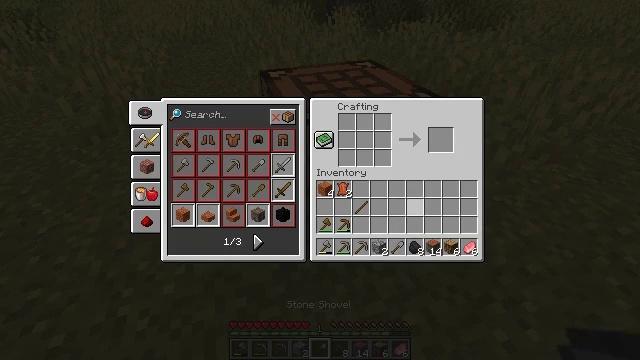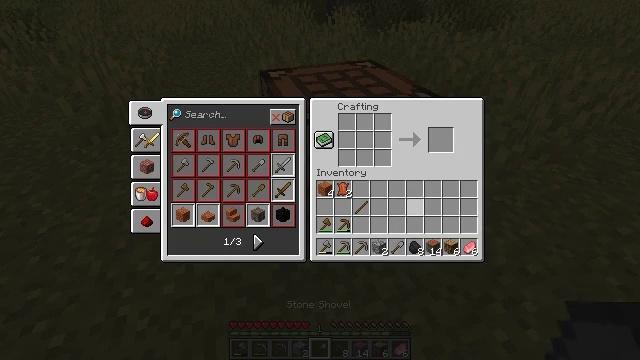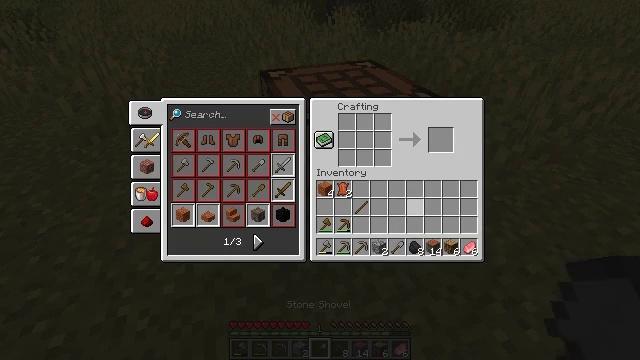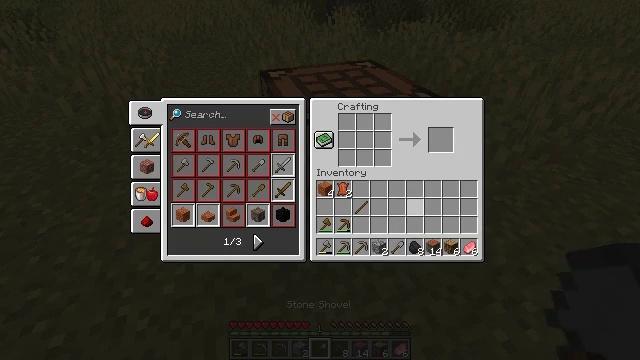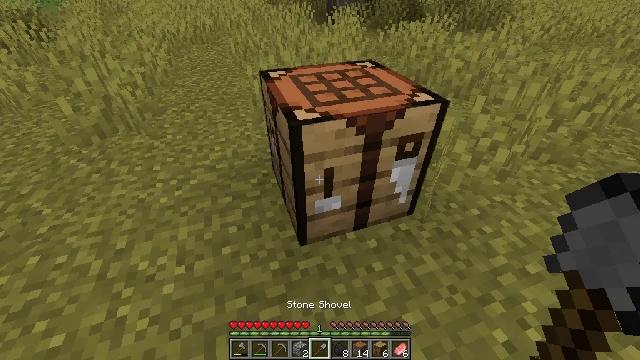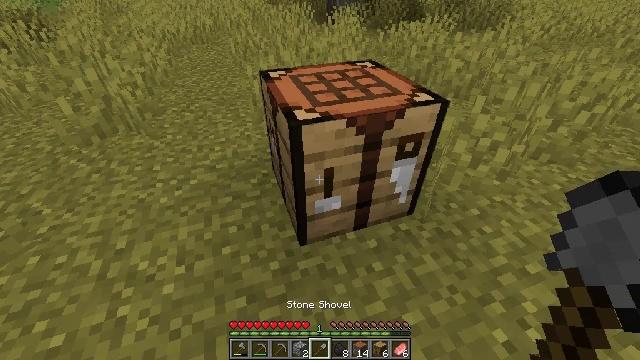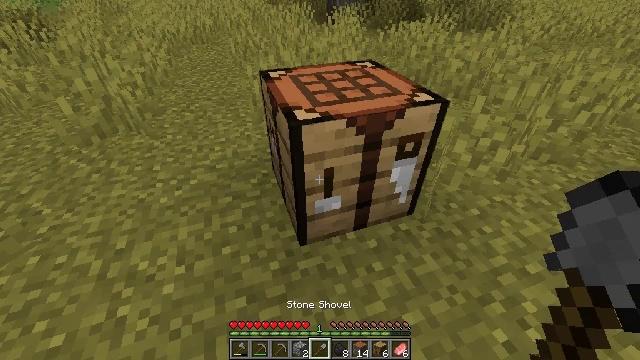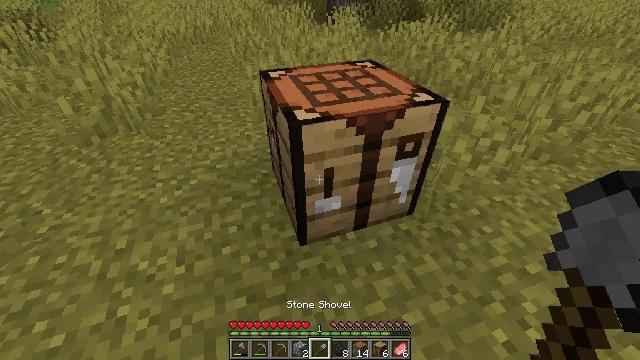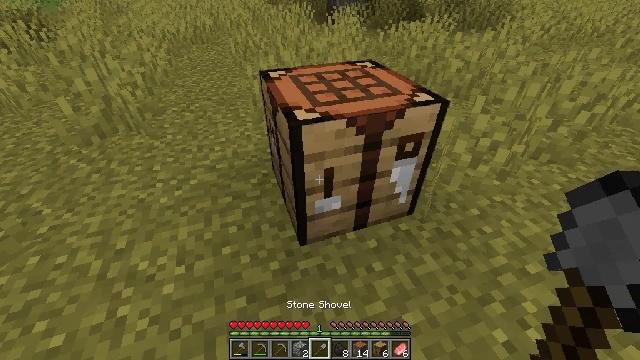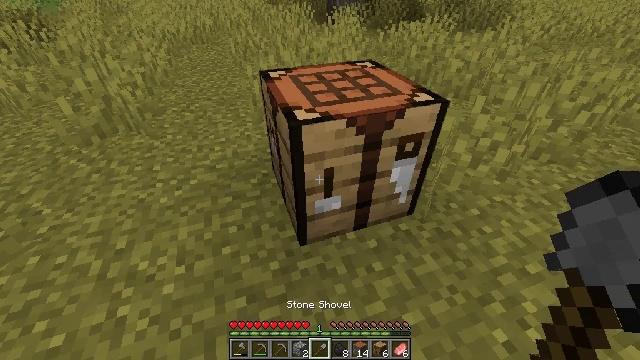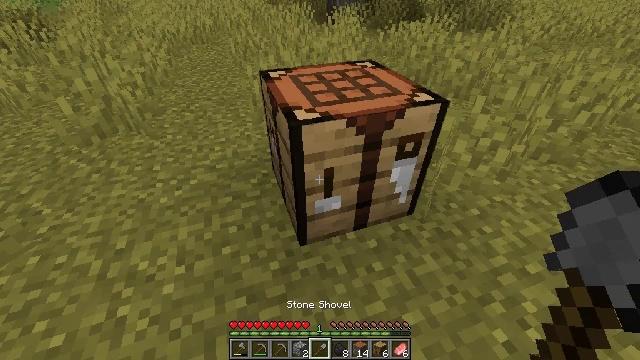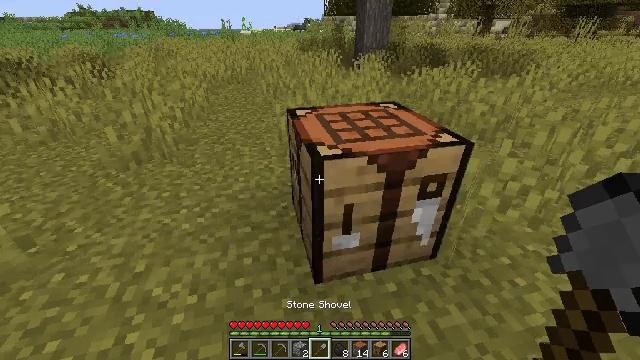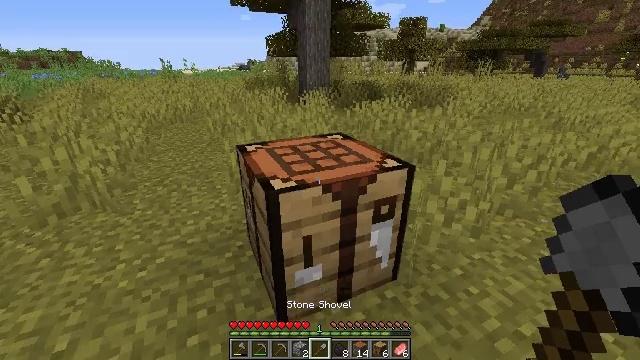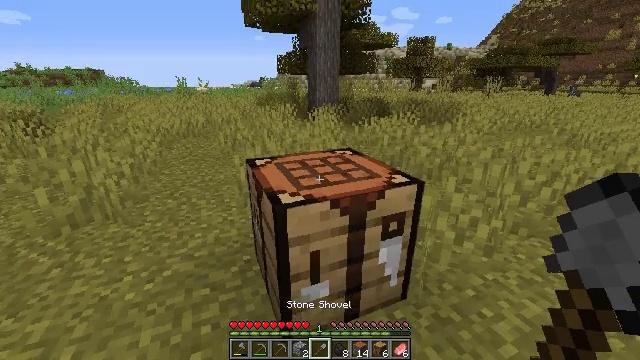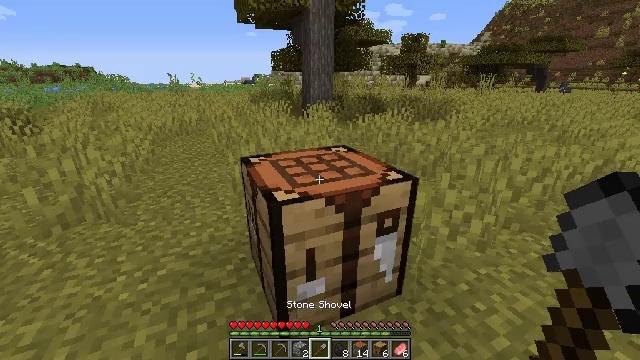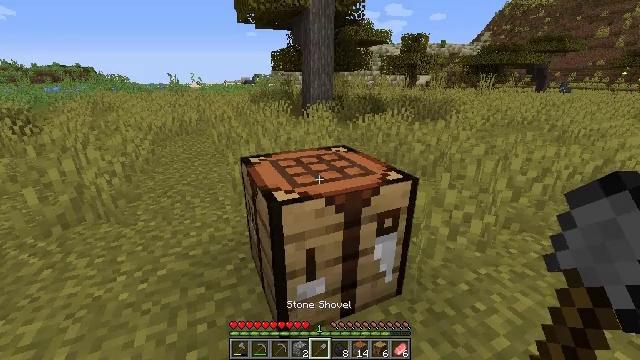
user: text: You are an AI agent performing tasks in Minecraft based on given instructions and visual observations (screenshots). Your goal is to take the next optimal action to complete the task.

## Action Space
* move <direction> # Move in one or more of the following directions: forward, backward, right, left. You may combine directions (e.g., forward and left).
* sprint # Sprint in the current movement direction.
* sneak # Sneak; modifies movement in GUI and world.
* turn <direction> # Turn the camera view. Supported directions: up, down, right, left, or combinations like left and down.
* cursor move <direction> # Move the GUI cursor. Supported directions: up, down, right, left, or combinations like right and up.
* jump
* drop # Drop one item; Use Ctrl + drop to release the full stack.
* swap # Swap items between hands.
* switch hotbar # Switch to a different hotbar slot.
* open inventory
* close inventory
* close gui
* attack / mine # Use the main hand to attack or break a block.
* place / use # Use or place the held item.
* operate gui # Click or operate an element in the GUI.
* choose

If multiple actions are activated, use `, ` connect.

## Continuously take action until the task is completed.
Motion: motion action
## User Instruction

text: Attack the crafting table to break it.
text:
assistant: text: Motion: no_op
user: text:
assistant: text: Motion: no_op
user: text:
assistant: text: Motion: no_op
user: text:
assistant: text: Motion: no_op
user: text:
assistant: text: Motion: close gui
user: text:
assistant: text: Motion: no_op
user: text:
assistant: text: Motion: no_op
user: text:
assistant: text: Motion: no_op
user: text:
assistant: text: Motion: no_op
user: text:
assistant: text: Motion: no_op
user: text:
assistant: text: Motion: turn left and up
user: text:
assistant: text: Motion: turn right and up
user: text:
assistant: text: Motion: turn left and up
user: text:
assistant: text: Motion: turn right
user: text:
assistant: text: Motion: no_op
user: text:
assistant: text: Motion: no_op
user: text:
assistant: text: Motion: no_op
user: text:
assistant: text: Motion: no_op
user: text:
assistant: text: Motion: turn left
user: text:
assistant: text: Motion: turn left
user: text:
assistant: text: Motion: turn left and down
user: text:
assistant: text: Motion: turn left and down
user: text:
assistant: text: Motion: no_op
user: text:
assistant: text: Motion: no_op
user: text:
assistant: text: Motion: no_op
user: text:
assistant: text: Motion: no_op
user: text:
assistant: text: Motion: no_op
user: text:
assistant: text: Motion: no_op
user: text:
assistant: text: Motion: no_op
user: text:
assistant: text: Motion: no_op